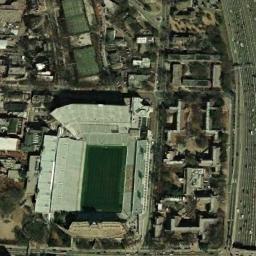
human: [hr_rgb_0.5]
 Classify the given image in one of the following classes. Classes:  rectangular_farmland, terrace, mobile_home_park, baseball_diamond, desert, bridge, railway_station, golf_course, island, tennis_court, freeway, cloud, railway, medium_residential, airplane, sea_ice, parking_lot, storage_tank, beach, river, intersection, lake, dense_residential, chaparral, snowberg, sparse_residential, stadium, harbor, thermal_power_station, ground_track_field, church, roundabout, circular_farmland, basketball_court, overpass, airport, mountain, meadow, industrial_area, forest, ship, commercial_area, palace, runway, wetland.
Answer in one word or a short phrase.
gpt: stadium